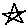
Label: star